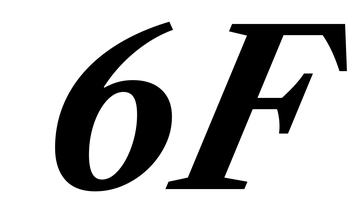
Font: LibreCaslonText-Italic_Bold_Italic